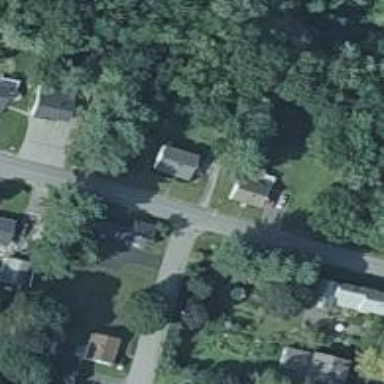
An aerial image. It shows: Residential road.